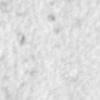
Label: no_change